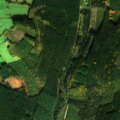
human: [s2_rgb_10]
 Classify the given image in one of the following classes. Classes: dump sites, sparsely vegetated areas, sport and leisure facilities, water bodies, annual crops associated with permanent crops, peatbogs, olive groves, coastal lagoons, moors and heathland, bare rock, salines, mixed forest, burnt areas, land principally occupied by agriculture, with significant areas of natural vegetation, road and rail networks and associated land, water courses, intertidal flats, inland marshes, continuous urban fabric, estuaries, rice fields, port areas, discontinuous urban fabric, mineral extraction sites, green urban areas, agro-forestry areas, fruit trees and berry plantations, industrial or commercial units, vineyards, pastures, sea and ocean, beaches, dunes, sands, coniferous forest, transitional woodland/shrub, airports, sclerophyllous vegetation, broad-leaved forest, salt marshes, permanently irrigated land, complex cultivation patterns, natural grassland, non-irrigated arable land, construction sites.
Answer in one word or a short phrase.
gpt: pastures, coniferous forest, mixed forest